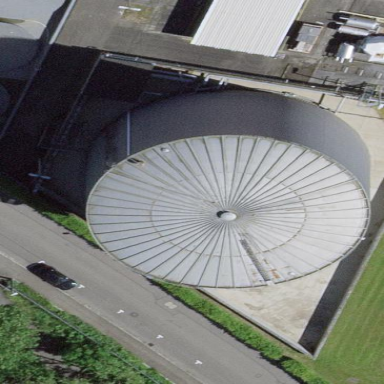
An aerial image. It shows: Storage tank building.